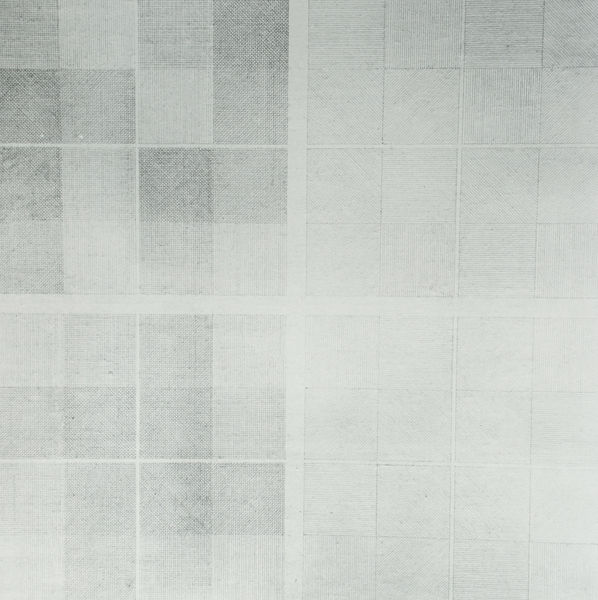
Titel: Drawing Series I 1 (A & B) and III 1 (A & B)
Künstler: Sol Lewitt
Institution: Unbekannt
Schlagwörter: dunkel, körper, schatten, weiß, grau, hell, licht, schwarz, weg, feld, felder, gitter, wege, fläche, flächen, linien, streifen, stufen, striche, rechtecke, karos, kreuz, linie, fliesen, strich, schraffiert, quadrate, geometrisch, abstufung, sol, geometrie, lewitt, quadrat, viereck, vierecke, netz, raster, heller, dunkler, sol lewitt